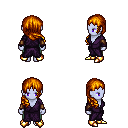
a pixel art fantasy rpg character, female body template, dark elf, purple skin, purple robe, teal pants, dark blonde right-swept hairstyle, cloth bracers, gold boots, four views (front, back, left, right), 2x2 character sprite sheet, small pixel art, hard edges, no anti-aliasing